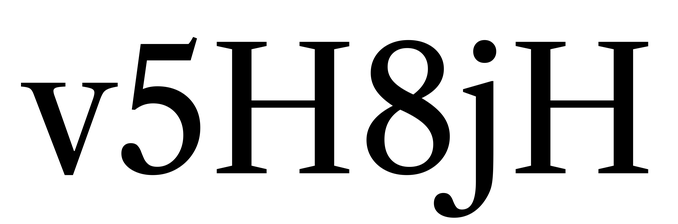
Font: LibreCaslonText_Regular